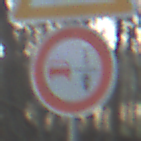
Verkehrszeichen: VerbotUeberholenEinspurigeFahrzeuge
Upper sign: KurveLinks
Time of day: SunriseSunset
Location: Outdoor (Nature)
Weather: Clear
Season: Winter
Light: Natural